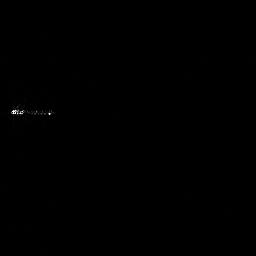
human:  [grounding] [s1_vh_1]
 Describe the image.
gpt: In the satellite image, there is  <ref>1 medium ship </ref> <box>[[2, 39, 21, 46, 0]]</box> located at left.